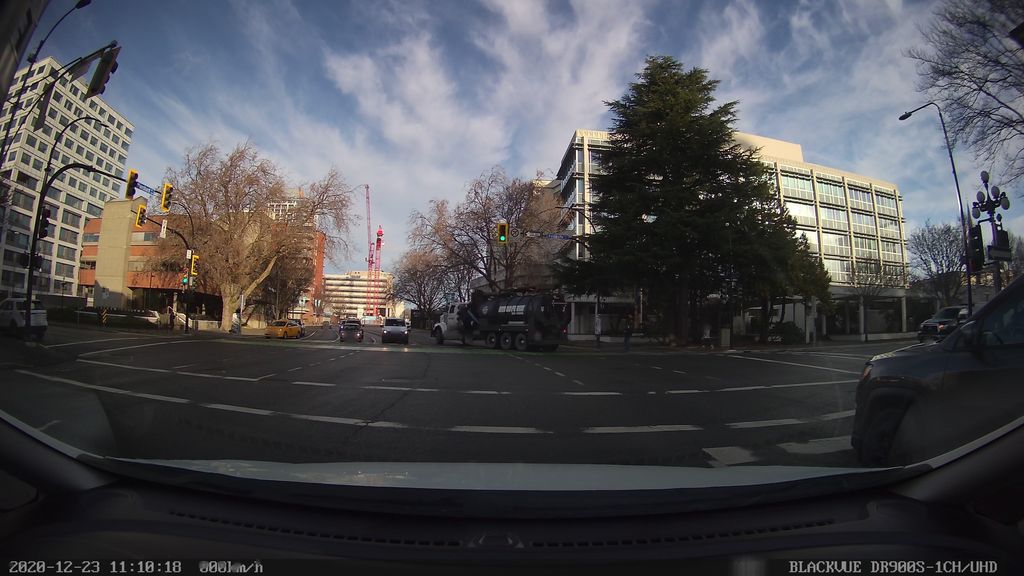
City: victoria